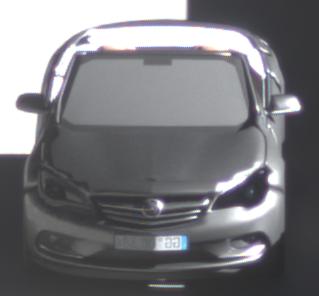
Make: Opel
Model: Cascada 1.4 Turbo
Detailed model: Cascada
Model produced from: 2013/03
Model produced until: 2015/01
Doors: 2
Color: gray
Road condition: dry road
Daytime: midday
Contrast: high contrast